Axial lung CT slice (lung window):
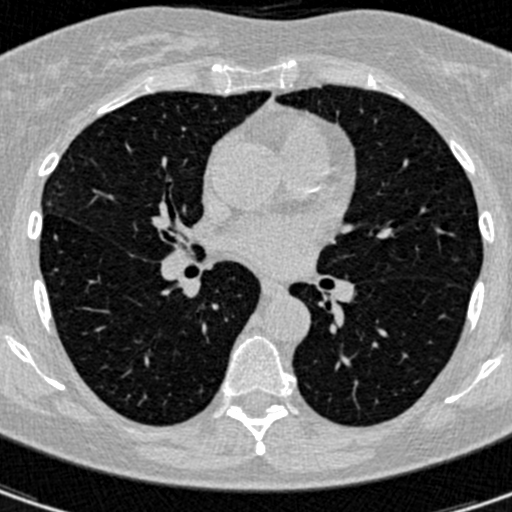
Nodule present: no